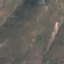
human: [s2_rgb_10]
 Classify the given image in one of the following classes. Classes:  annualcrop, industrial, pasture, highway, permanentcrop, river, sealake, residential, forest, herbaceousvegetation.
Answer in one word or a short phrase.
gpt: HerbaceousVegetation